Question: i want to implement the algorithm of "Probability of Error and Average Correlation Coefficient". (more info <URL>. It is a algorithm to elect unused features from set of features. As far as i know, this algorithm is not limited to boolean valued features but i dont know how i can use it for continuous features.
This is the only example what i could find about this algorithm:

Thus, X is to be predicted feature and C is any feature. To calculate Probability of Error value of C, they select values which are mismatching with green pieces. Thus PoE of C is (1-7/9) + (1-6/7) = 3/16 = 1875.
: How can we use a continuous feature instead of a boolean feature, like in this example, to calculate PoE? Or is it not possible?
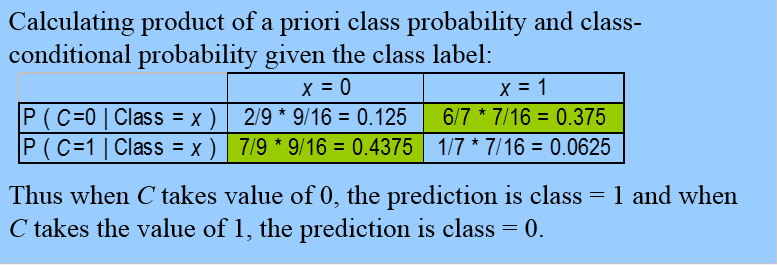
Answer: The algorithm that you describe is a feature selection algorithm, similar to the forward selection technique. At each step, we find a new feature Fi that minimizes this criterion :
'''
weight_1 * ErrorProbability(Fi) + weight_2 * Acc(Fi)
'''
ACC(Fi) represents the mean correlation between the feature Fi and other features already selected. You want to minimize this in order to have all your features not correlated, thus have a well conditionned problem.
ErrorProbability(Fi) represents if the feature correctly describes the variable you want to predict. For example, lets say you want to predict if tommorow will be rainy depending on temperature (continuous feature)
The Bayes error rate is (<URL> :
'''
P = Sum_Ci { Integral_xeHi { P(x|Ci)*P(Ci) } }
'''
In our example
- Ci belong to {rainy ; not rainy}- x are instances of temperatures- Hi represent all temperatures that would lead to a Ci prediction.
What is interesting is that you can take any predictor you like.
Now, suppose you have all temperatures in one vector, all states rainy/not rainy in another vector :
In order to have P(x|Rainy), consider the following values :
'''
temperaturesWhenRainy <- temperatures[which(state=='rainy')]
'''
What you should do next is to plot an histogram of these values. Then you should try to fit a distribution on it. You will havea parametric formula of P(x|Rainy).
If your distribution is gaussian, you can do it simply :
'''
m <- mean(temperaturesWhenRainy)
s <- sd(temperaturesWhenRainy)
'''
Given some x value, you have the density of probability of P(x|Rainy) :
'''
p <- dnorm(x, mean = m, sd = s)
'''
You can do the same procedure for P(x|Not Rainy). Then P(Rainy) and P(Not Rainy) are easy to compute.
Once you have all that stuff you can use the Bayes error rate formula, which yields your ErrorProbability for a continuous feature.
Cheers